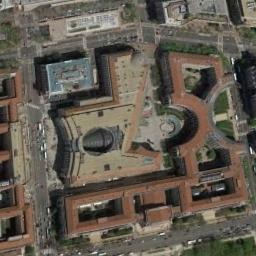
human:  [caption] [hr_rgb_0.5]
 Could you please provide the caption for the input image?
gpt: The commercial area is near the road with many cars .

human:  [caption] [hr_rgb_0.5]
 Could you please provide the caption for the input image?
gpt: A commercial area with some orange buildings is surrounded by some roads .

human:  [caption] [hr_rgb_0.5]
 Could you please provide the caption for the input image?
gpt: There are many paths .

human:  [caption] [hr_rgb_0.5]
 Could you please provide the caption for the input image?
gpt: In a business district there are several tall buildings of different shapes and several roads with many cars and many trees .

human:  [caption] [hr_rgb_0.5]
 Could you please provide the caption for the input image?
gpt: There are some buildings with brown roofs on a commercial area .